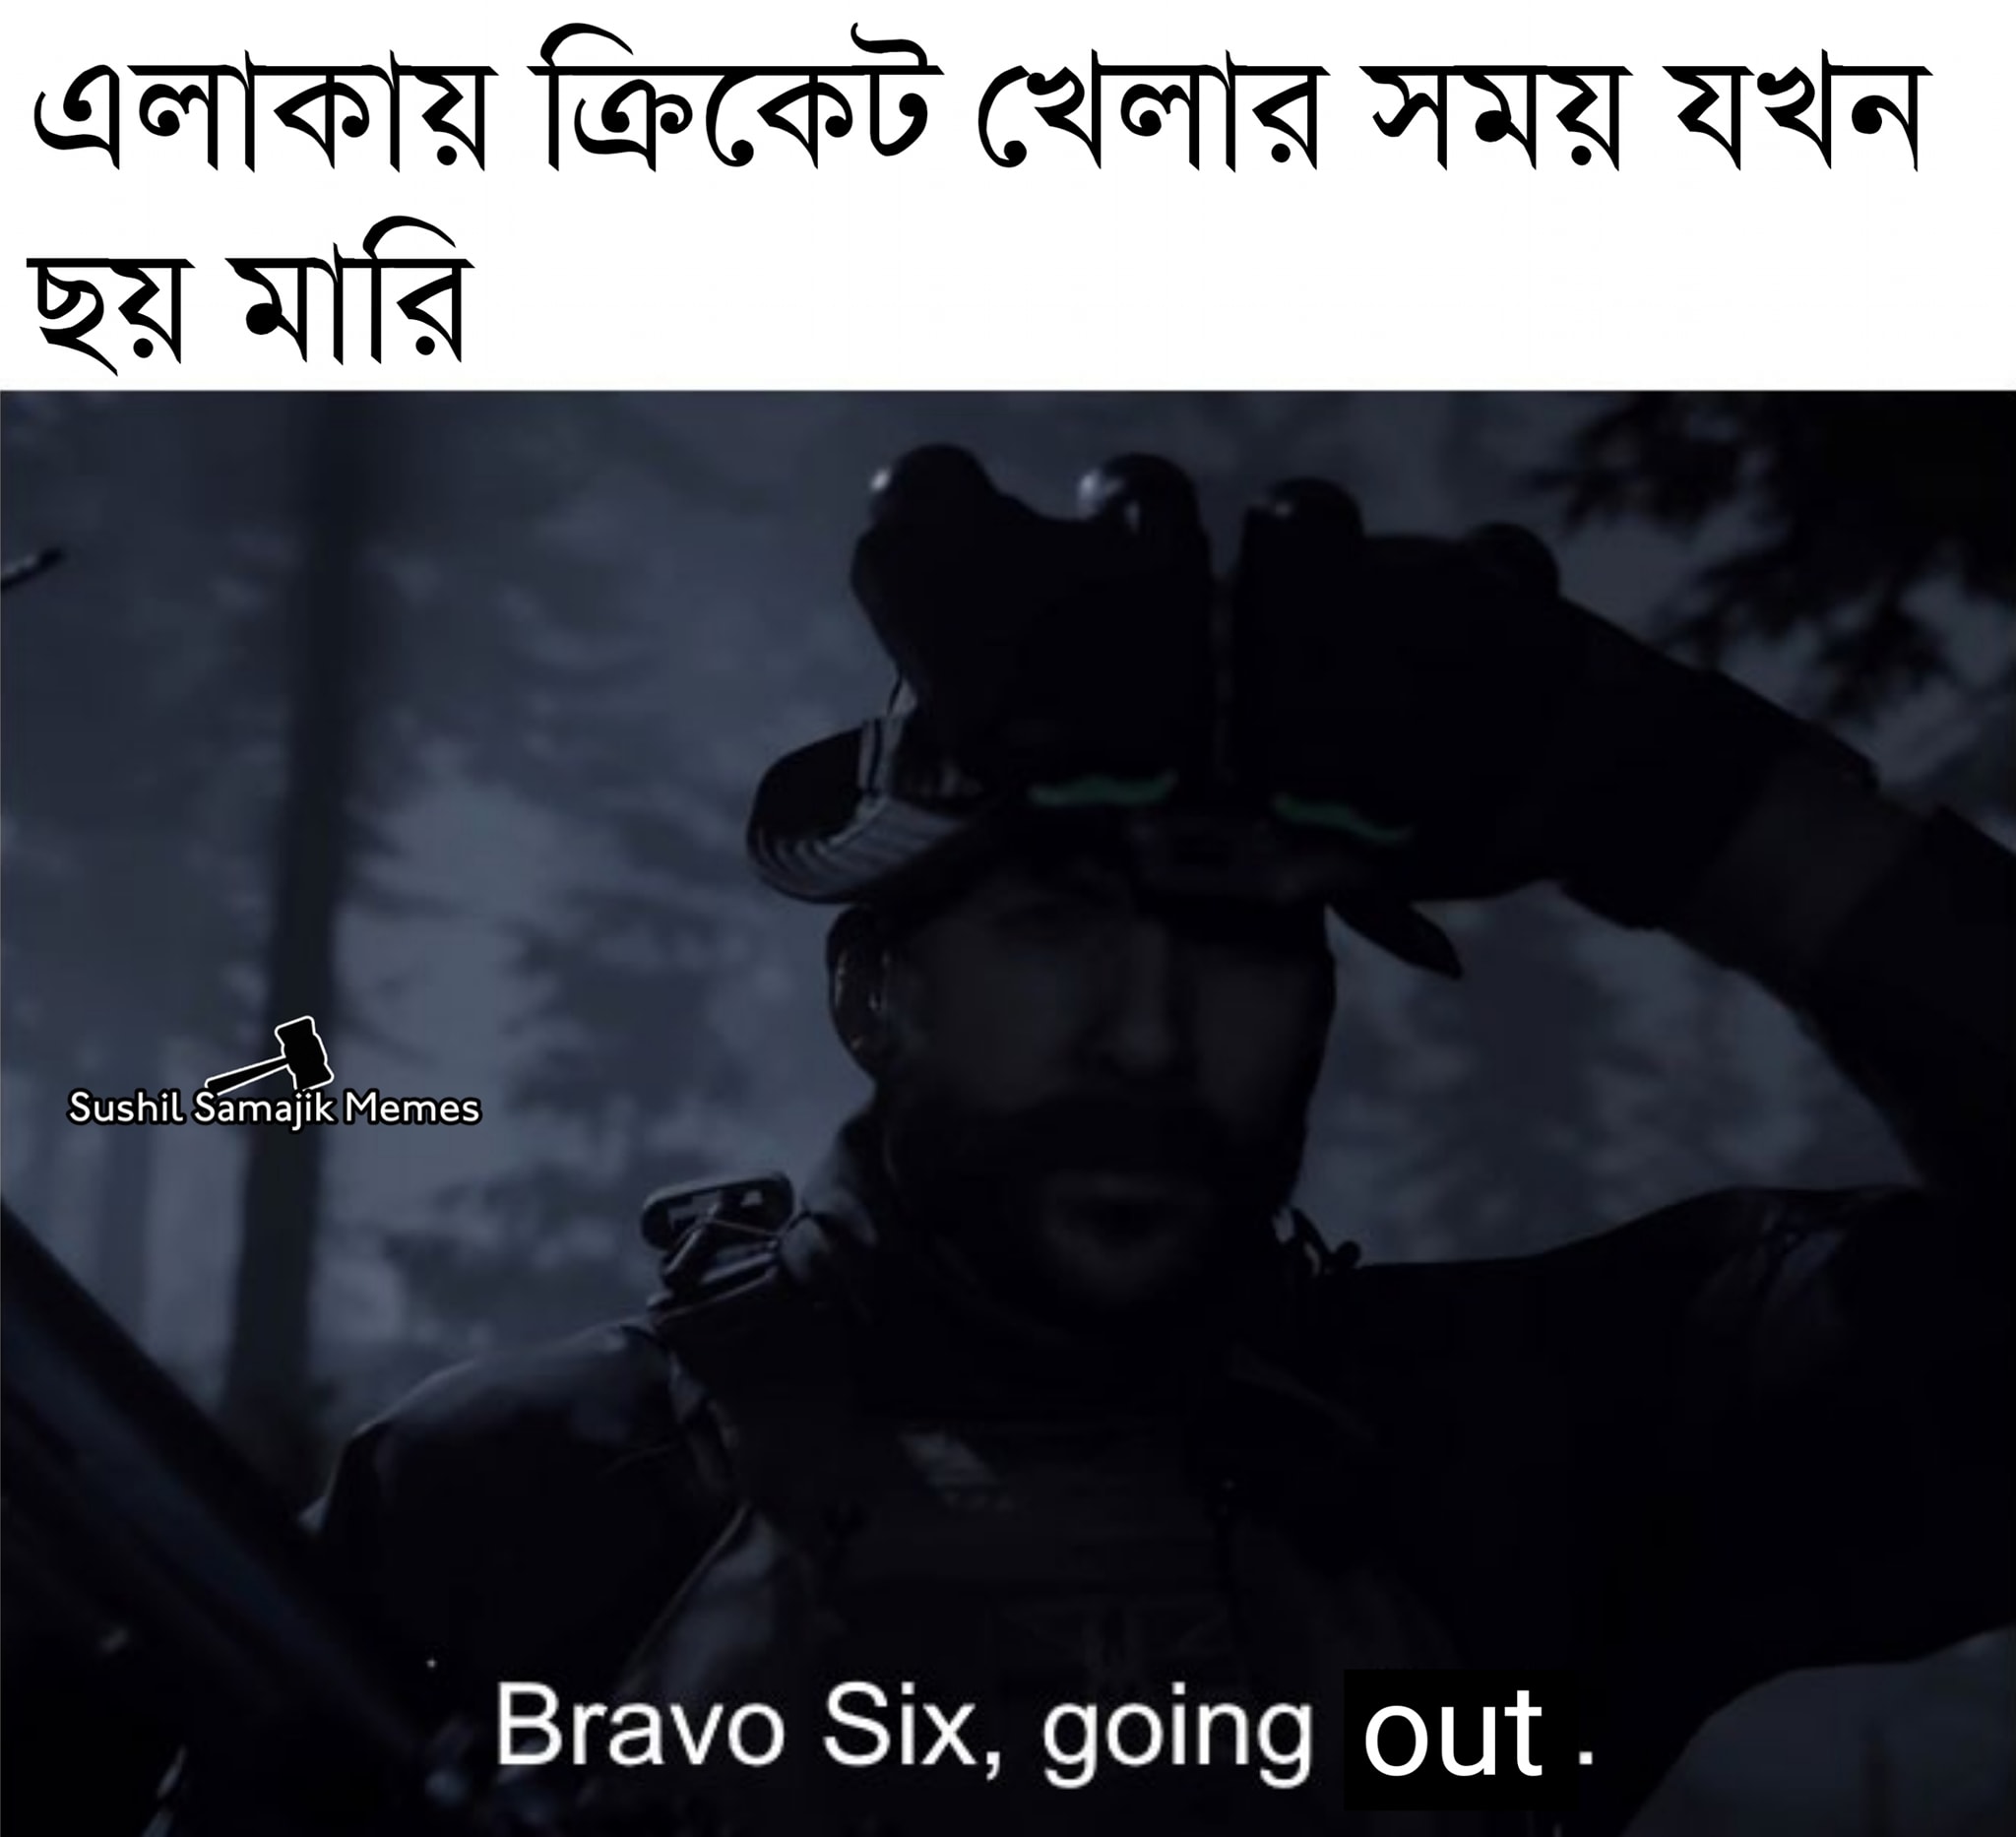
Caption: এলাকায় ক্রিকেট খেলার সময় যখন ছয় মারি      Bravo Six , going out .
Label: non-hate